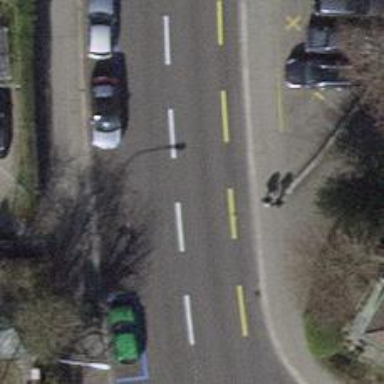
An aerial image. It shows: Tertiary road with asphalt surface and sidewalks on both sides.